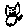
Label: cat